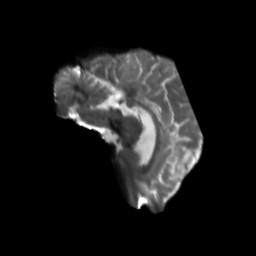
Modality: T2w
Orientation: sagittal
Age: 53
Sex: male
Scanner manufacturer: siemens
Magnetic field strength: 3 T
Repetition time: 5.25 s
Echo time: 0.08 s